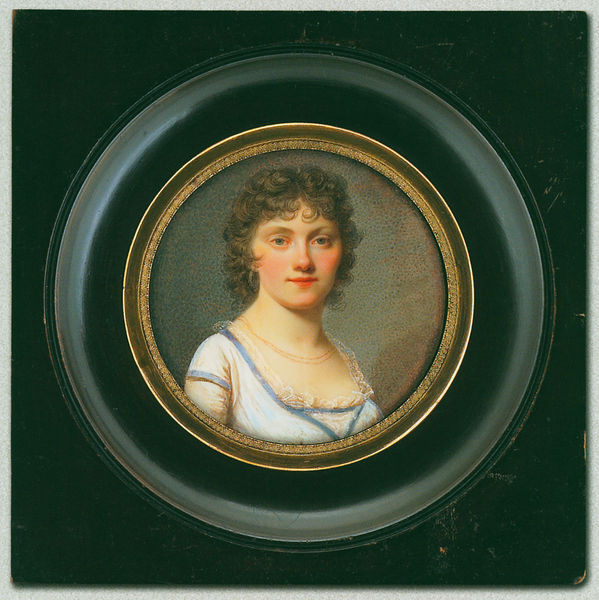
Titel: Dame in weißem Kleid mit blauen Borten
Künstler: Domenico Bossi
Institution: Miniaturensammlung Tansey
Schlagwörter: blau, weiß, brust, frau, frisur, haar, kleid, schwarz, blick, dame, augen, gesicht, rahmen, spitze, bild, bildnis, hals, portrait, gold, haare, frontal, lippen, locken, rund, wangen, kette, rüschen, foto, medaillon, portät, medaillion, poträit